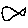
Label: fish